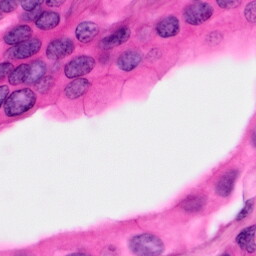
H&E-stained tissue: Pancreatic